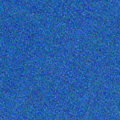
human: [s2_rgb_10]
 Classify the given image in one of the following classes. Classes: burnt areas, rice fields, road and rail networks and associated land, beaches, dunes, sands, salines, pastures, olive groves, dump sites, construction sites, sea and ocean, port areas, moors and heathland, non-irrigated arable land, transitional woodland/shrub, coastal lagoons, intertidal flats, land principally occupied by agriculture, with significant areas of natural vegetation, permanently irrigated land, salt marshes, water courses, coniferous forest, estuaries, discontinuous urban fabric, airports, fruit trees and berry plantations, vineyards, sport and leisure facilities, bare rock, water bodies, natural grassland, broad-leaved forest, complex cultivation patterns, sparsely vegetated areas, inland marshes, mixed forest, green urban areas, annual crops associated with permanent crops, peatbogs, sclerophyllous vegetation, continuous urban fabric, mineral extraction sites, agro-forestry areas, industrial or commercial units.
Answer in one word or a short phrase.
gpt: sea and ocean